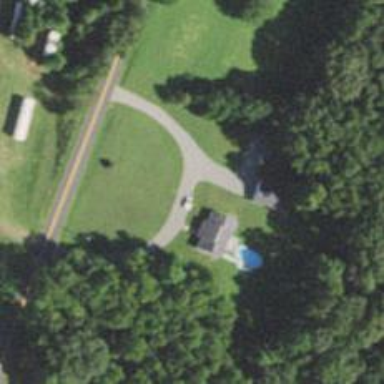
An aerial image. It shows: Driveway.